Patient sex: M
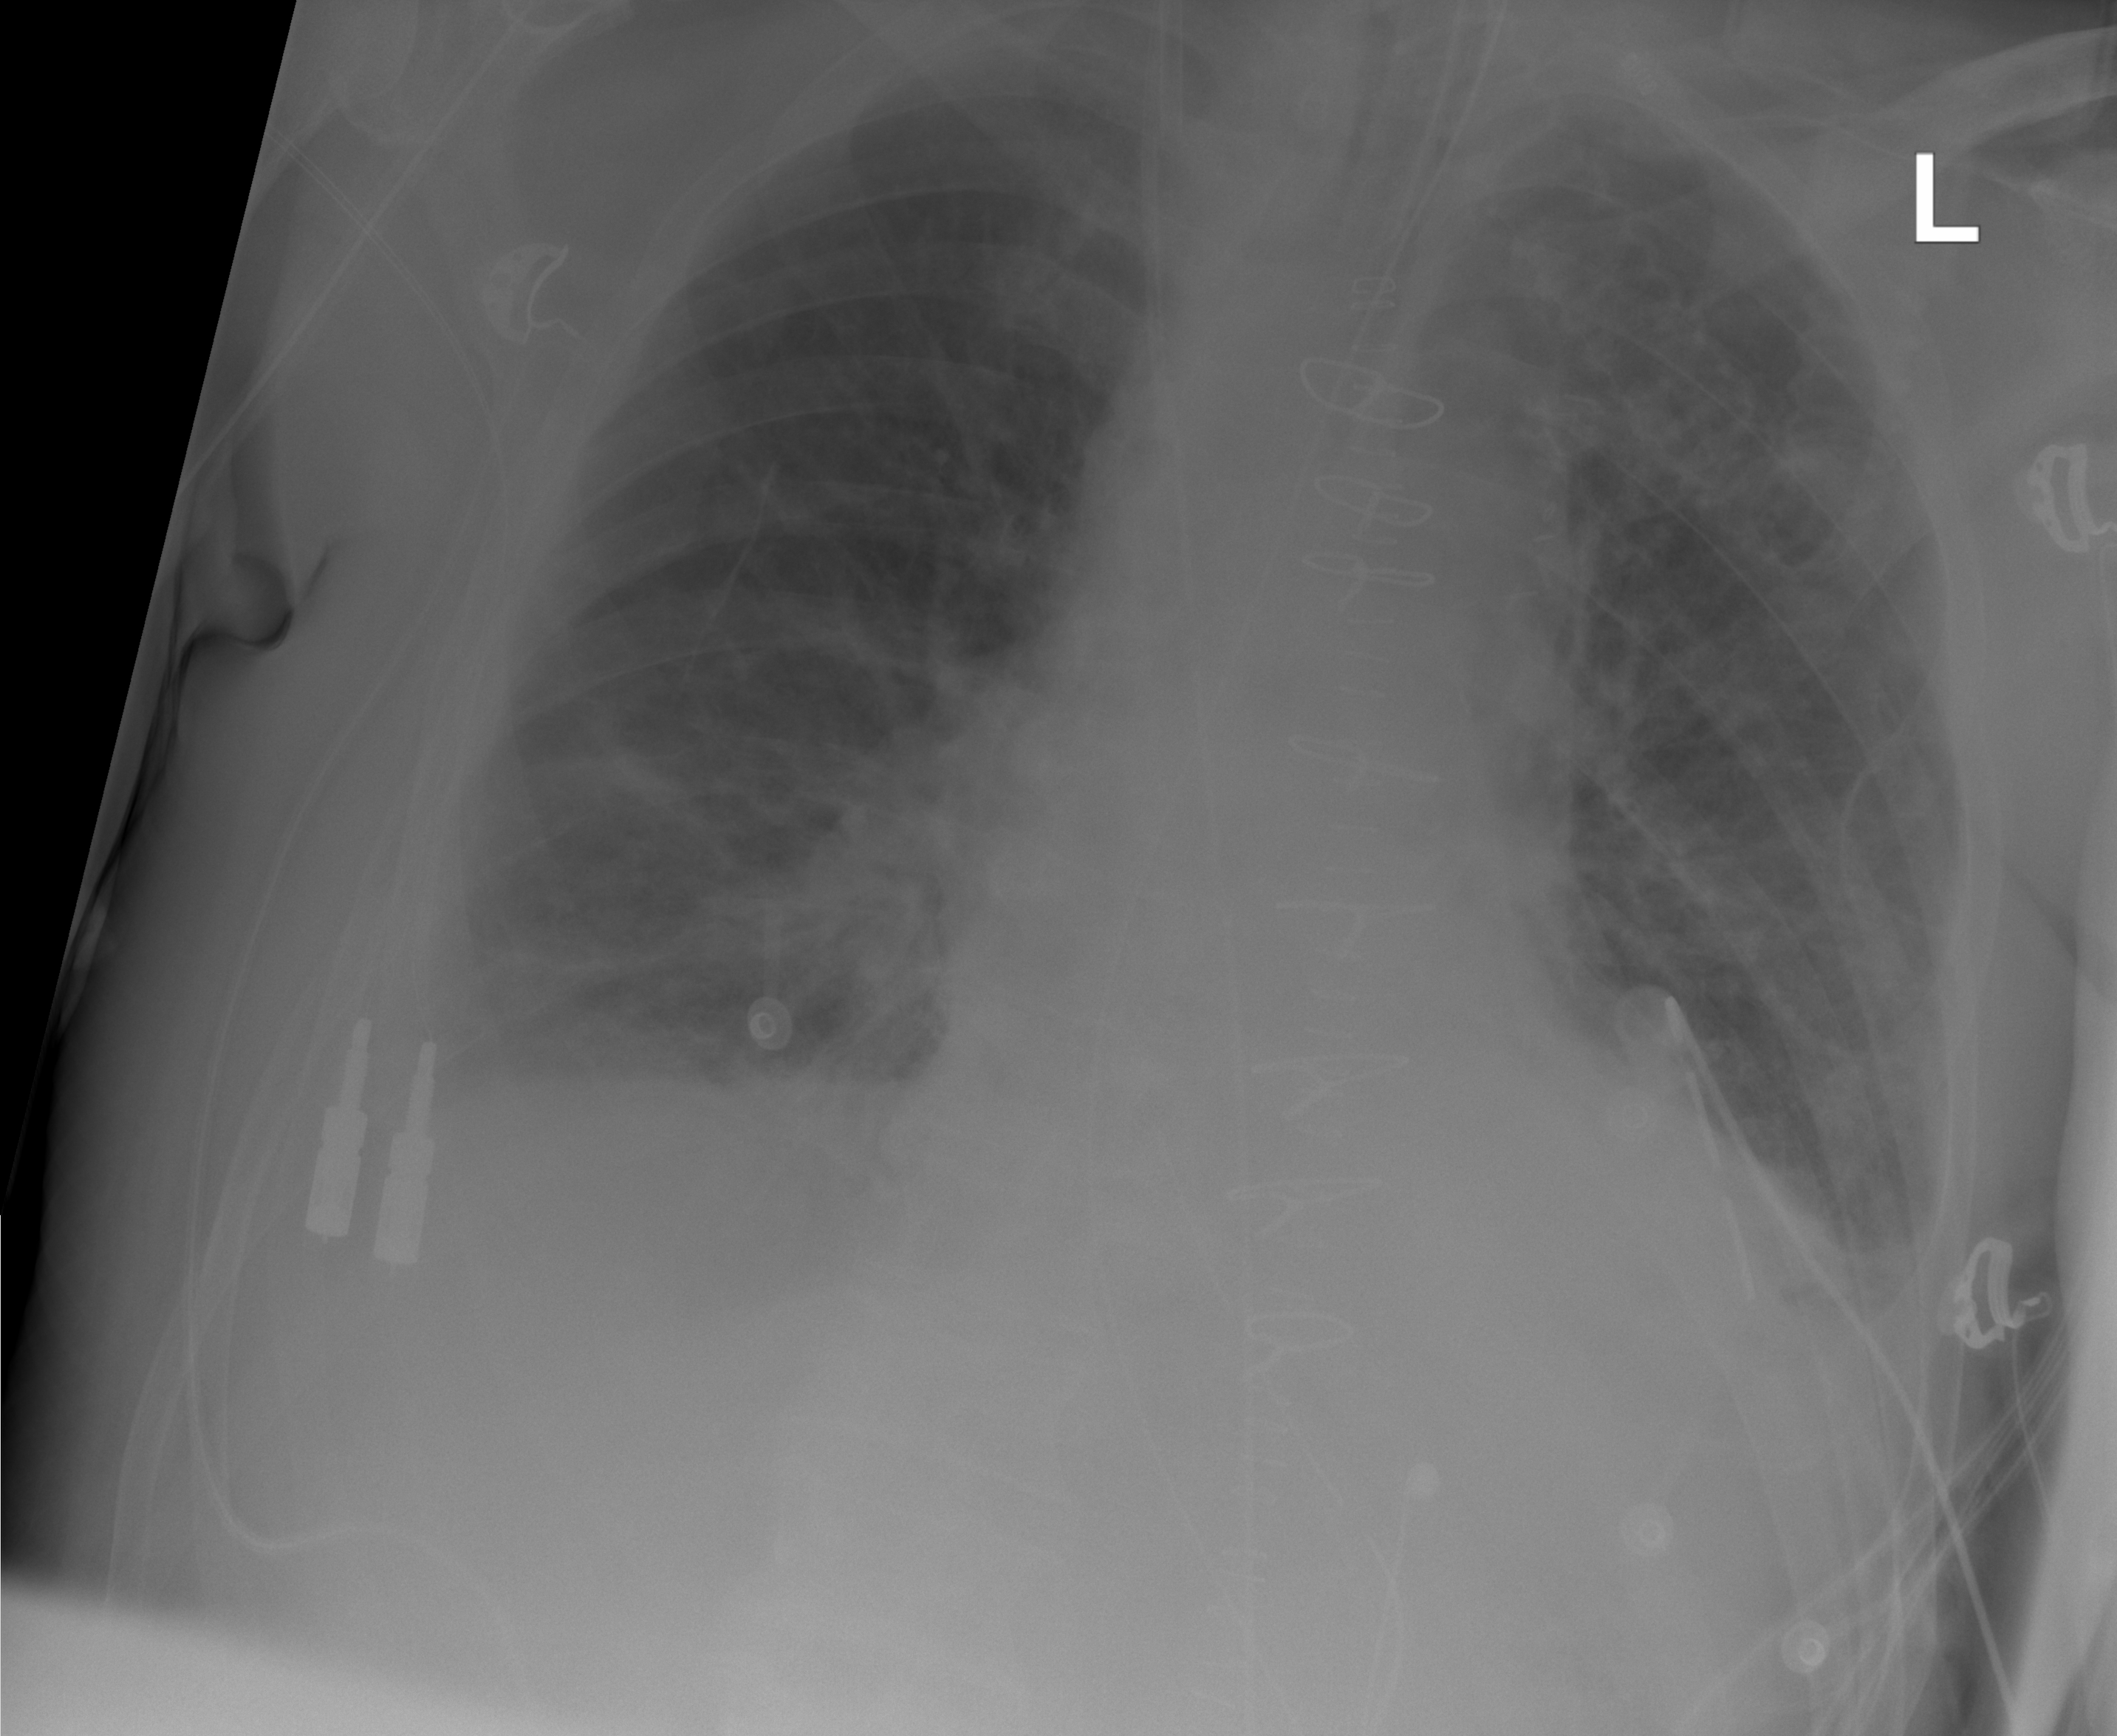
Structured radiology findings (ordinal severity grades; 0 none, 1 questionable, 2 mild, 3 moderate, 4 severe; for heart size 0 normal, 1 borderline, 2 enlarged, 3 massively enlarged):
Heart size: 0
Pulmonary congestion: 2
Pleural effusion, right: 2
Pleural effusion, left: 2
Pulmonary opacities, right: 0
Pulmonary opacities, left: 0
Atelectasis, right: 2
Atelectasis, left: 2